Question: I'm trying to create a interface with a conditional logic that will allow the webmaster to insert advertisments anywhere on the site.
But before coding it, I need some advices from you :)
The forms are handled trough jquery & ajax. When the "add another ad" button is pressed a new form is created with jQuery.
My question is how could I gather all the form input values into a single hidden input that would look like:
'<input name="ad[]" type="hidden" value="homepage,after_article,4,visitors" />'
I think this value would be easier for me to handle in PHP.

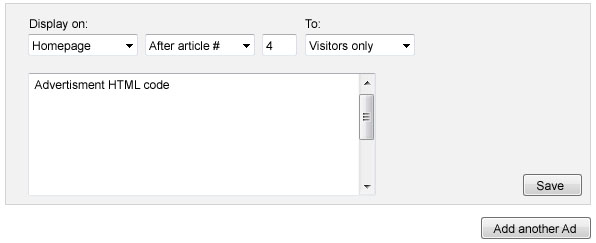
Answer: You could use the following to gather all the values:
'''
var values = $('#yourformId :input').map(function() {
return $(this).val();
}).toArray().join(',');
'''
and then set the value of your hidden field:
'''
$('#ad').val(values);
'''
And you can <URL>.